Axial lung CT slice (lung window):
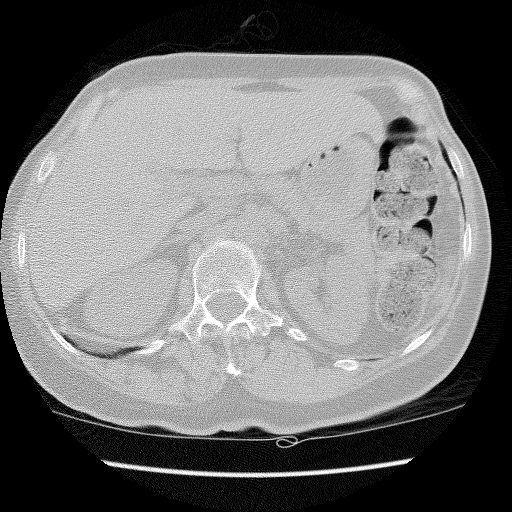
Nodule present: no